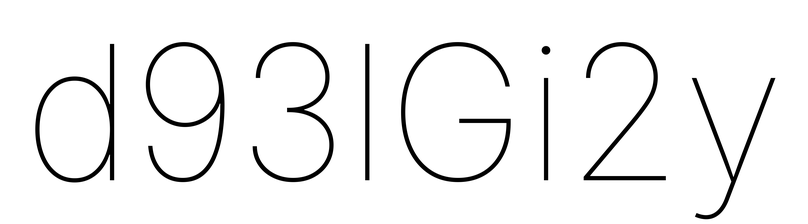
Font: Inter_Thin